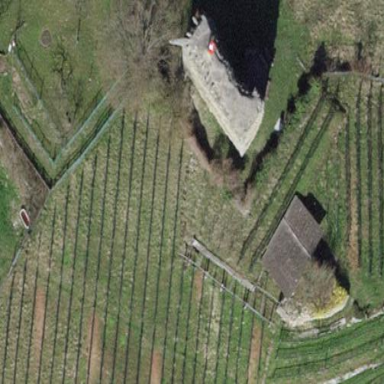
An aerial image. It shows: Vineyard.